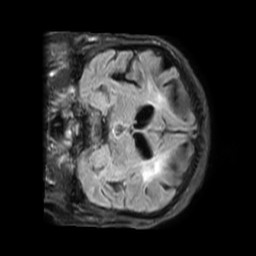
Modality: FLAIR
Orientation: coronal
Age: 82
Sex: female
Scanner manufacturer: philips
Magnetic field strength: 1.5 T
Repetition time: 6 s
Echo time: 0.1032 s